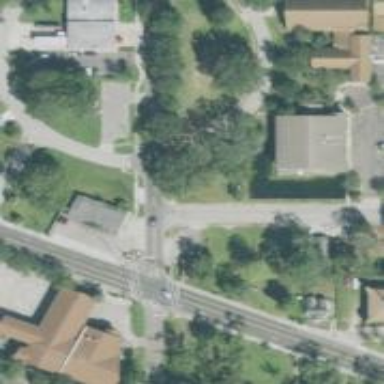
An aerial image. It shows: Marked road crossing.